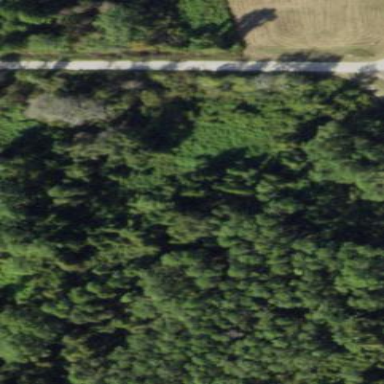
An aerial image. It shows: Mixed woodland area with various types of leaves.